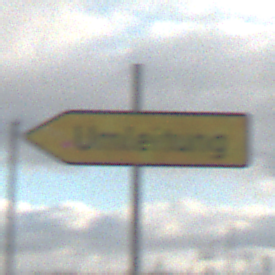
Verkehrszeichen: UmleitungswegweiserLinksweisend
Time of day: SunriseSunset
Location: Outdoor (RoadRail)
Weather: PartlyCloudy
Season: NotSpecified
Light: Natural